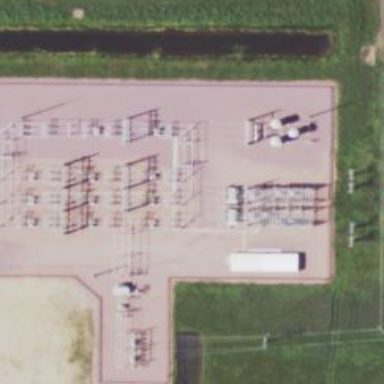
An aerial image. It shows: Switch for power supply.